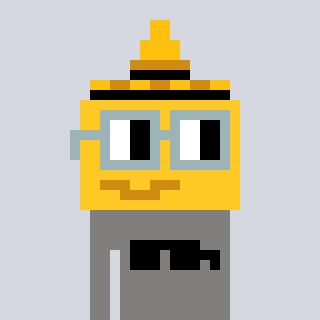
a pixel art character with square dark gray glasses, a mustard-shaped head and a bluegrey-colored body on a cool background